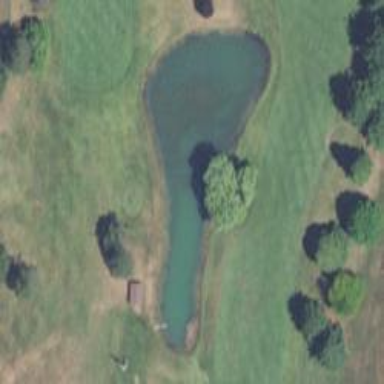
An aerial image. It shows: Golf tee.